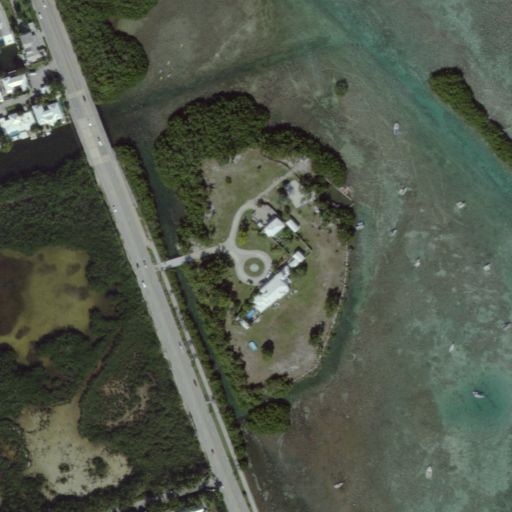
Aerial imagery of island in Florida named Thompson Island containing open water, medium intensity development, low intensity development, herbaceous wetlands, open development, woody wetlands, and high intensity development